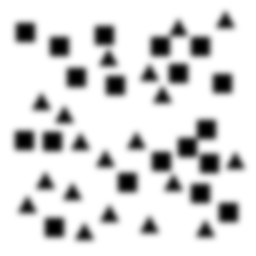
Squares: 19
Triangles: 19
Stars: 0
Total shapes: 38